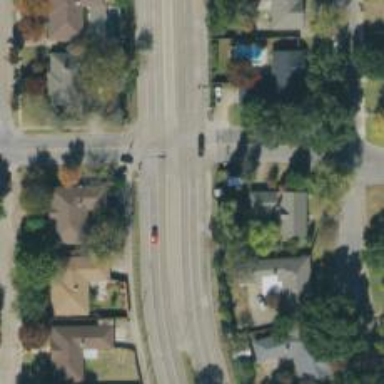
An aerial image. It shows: Secondary road.